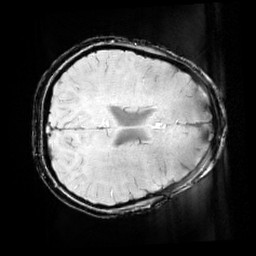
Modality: SWI
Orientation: axial
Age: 11
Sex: female
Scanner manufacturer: siemens
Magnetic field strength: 3 T
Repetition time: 0.027 s
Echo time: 0.02 s